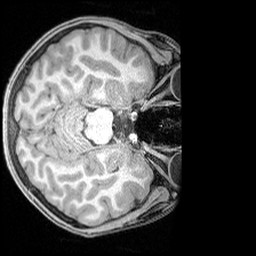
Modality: T1w
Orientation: axial
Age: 10
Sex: male
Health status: ill
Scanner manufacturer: siemens
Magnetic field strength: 3 T
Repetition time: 1.6 s
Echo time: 0.00179 s